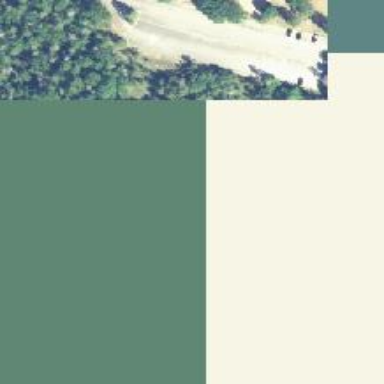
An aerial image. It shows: Unclassified road.